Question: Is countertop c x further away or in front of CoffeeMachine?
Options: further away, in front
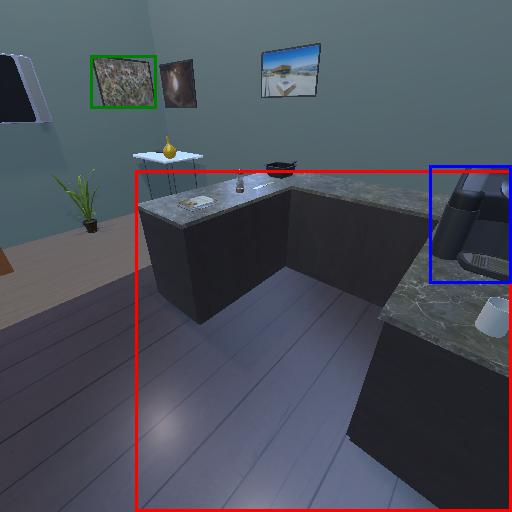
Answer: further away